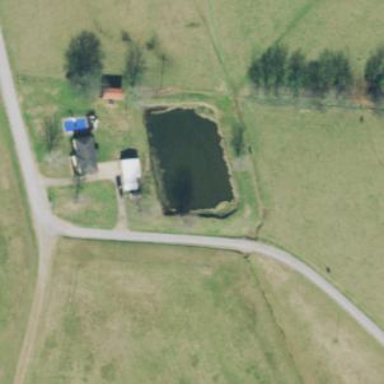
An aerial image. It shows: Pond with natural water.